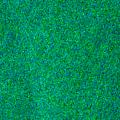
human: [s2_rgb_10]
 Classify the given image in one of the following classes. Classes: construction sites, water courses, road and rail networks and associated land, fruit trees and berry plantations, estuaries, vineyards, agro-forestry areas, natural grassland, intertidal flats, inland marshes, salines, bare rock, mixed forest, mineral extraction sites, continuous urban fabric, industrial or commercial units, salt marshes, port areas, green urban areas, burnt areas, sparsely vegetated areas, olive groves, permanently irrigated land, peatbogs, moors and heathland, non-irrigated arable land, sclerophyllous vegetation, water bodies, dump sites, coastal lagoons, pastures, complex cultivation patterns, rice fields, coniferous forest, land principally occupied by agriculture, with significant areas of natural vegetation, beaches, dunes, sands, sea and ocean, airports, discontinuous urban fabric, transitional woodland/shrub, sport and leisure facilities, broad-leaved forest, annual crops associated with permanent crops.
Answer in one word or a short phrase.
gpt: sea and ocean